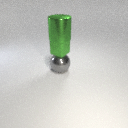
large green metal cylinder above small green rubber cube